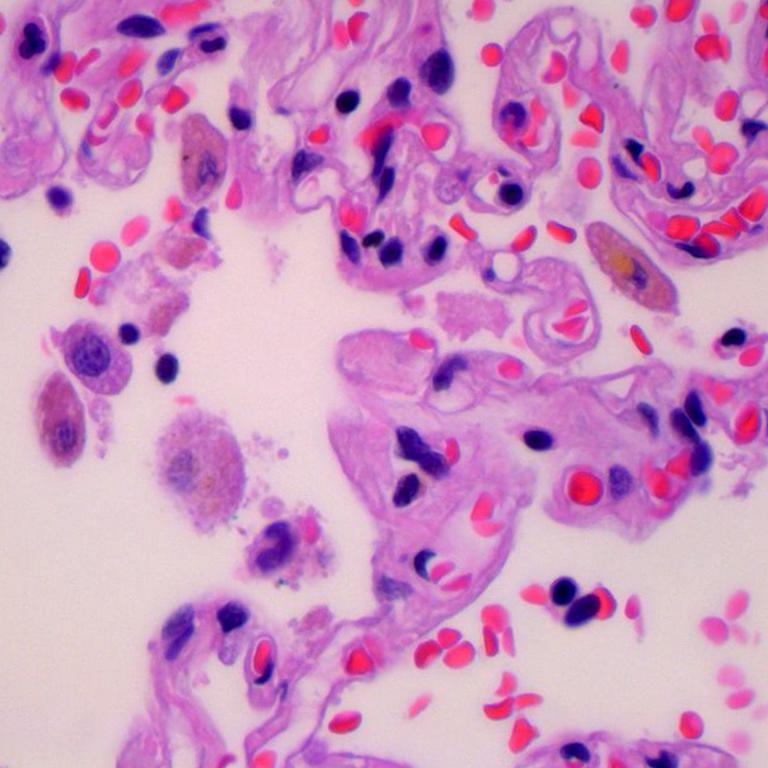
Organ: lung
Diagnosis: benign